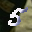
Label: 5